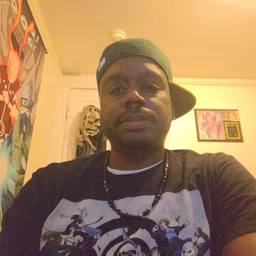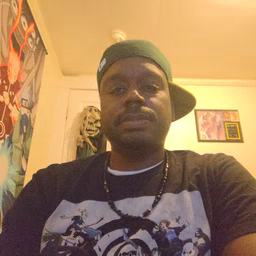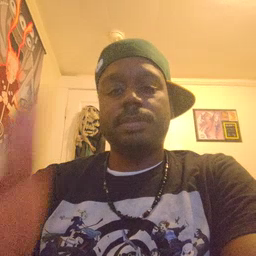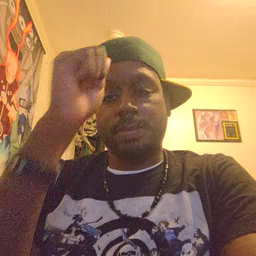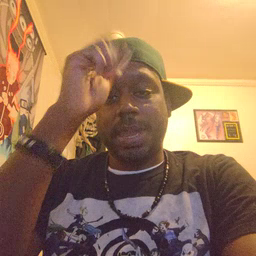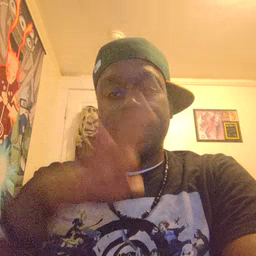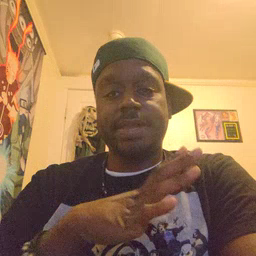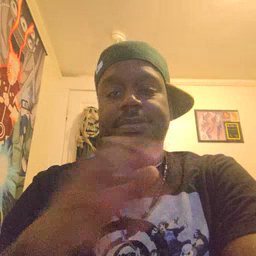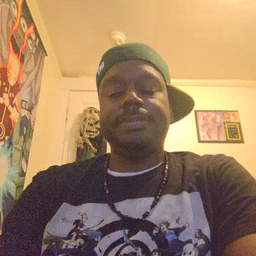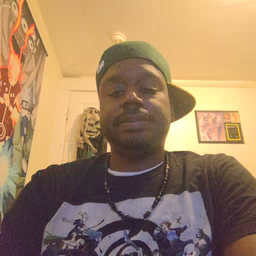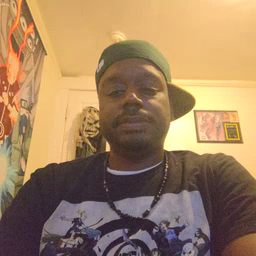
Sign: man